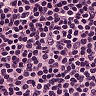
Metastatic tissue present: no